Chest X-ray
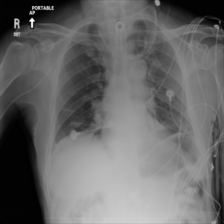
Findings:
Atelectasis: negative
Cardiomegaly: negative
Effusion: negative
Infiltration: negative
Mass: negative
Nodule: negative
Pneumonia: negative
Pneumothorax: negative
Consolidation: negative
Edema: negative
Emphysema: negative
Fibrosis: negative
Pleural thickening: negative
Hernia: negative